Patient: sex M, age 55
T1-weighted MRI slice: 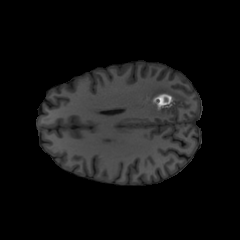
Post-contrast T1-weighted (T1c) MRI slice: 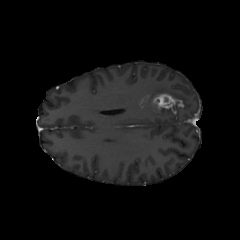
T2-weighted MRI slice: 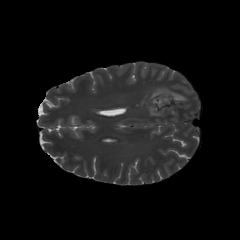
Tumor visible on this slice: yes
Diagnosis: Glioblastoma, IDH-wildtype
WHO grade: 4